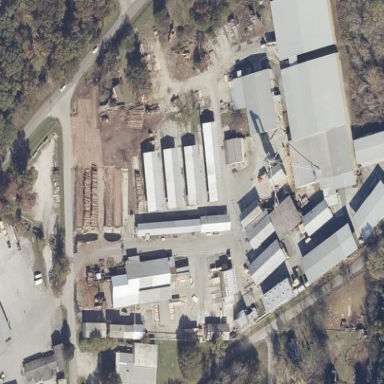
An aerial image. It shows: Industrial area with sawmill that produces lumber.